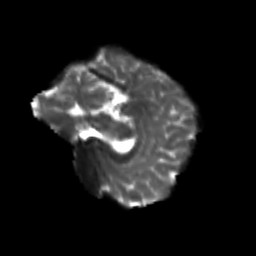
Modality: T2w
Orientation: sagittal
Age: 20
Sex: female
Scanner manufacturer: siemens
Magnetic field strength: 3 T
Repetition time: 3.5 s
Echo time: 0.125 s